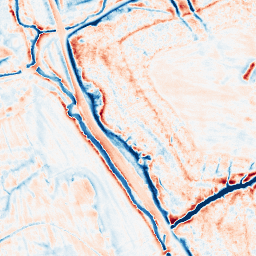
Category: edge_preserving
Decomposition family: guided
Decomposition parameters: radius: 4
eps: 1
Upsampling method: bspline
Upsampling parameters: scale: 8
Upsampling scale: 8